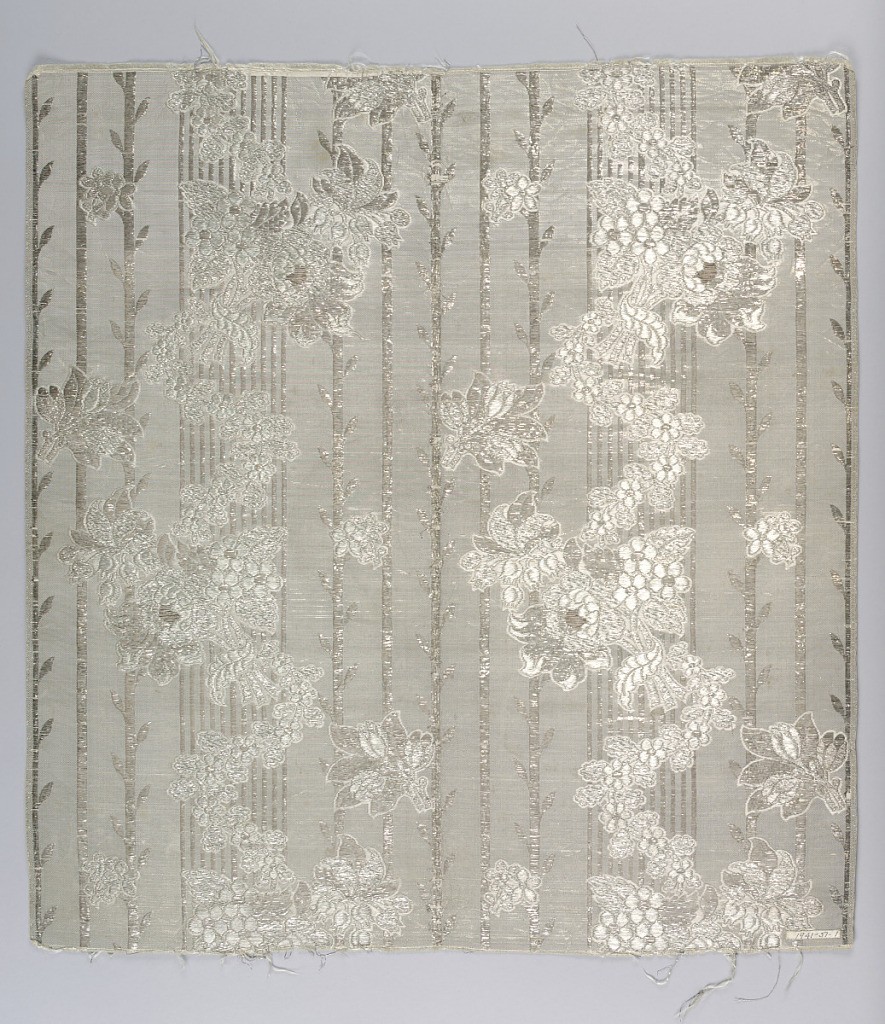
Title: Textile
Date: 18th century
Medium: silk, metallic thread Technique: compound weave with supplementary weft
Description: White and silver striped fabric with supplementary weft of flat silver strips whose floats form vertical stripes with leaves at intervals. White floats of the weft form outlines for serpentine floral sprays spread over the striped areas.